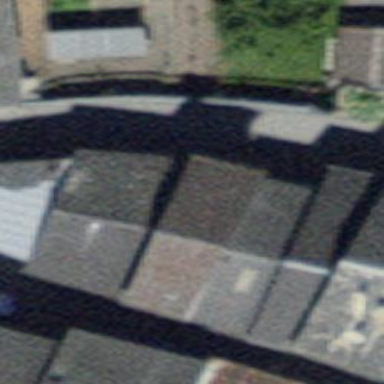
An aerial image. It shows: Terrace building.